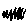
Label: zigzag